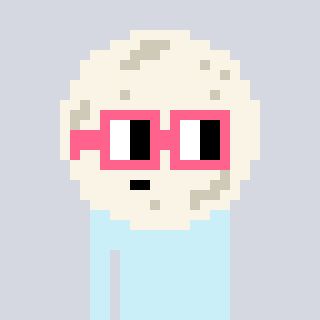
a pixel art character with square pink glasses, a moon-shaped head and a gunk-colored body on a cool background